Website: bh-photo
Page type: address-validator
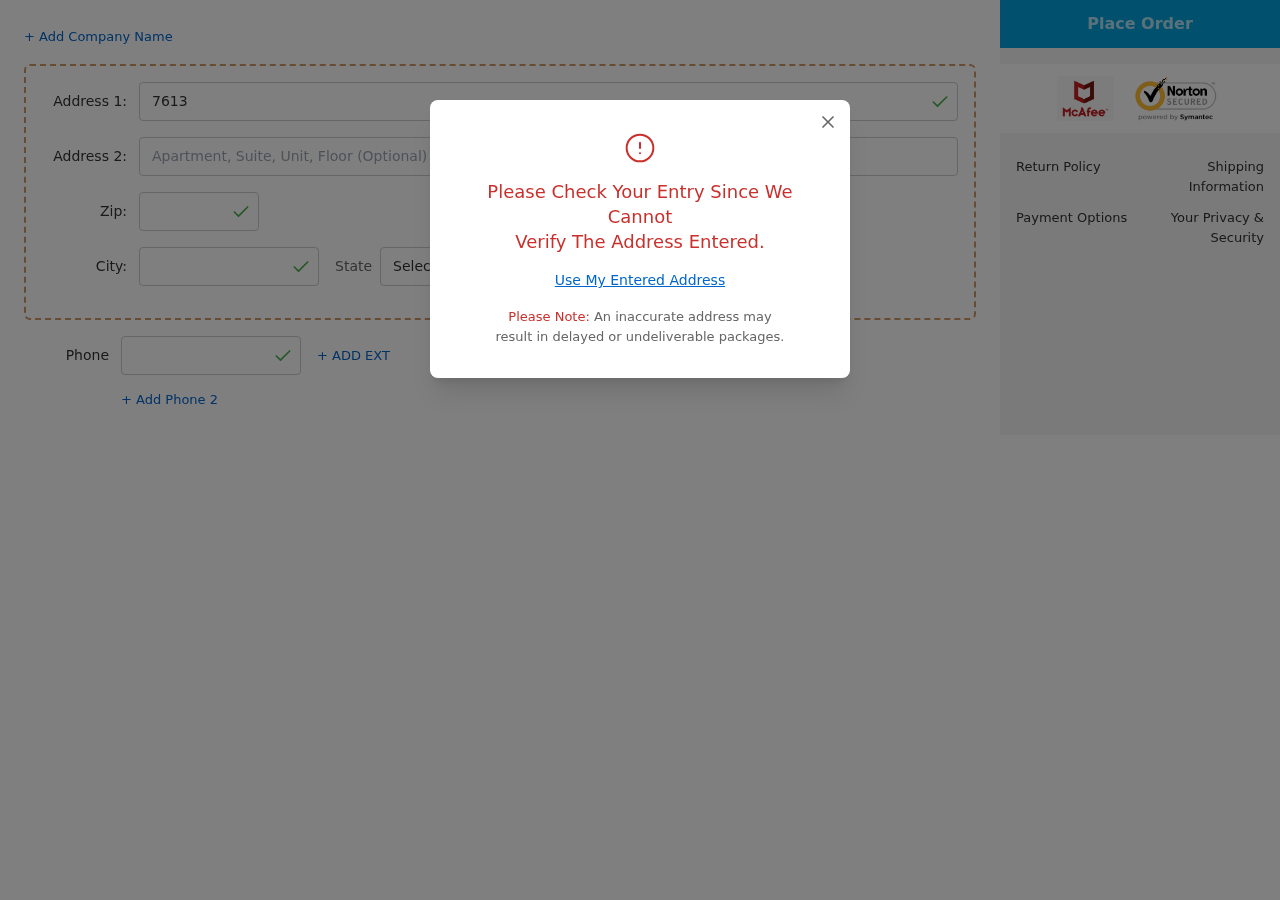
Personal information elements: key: PII_CITY
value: East Andrew
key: PII_PHONE
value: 4053989303
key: PII_POSTCODE
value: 44722
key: PII_STATE_ABBR
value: PA
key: PII_STREET
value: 7613 Kimberly Ridge
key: PII_STREET2
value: Apt. 922